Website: apple
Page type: payment
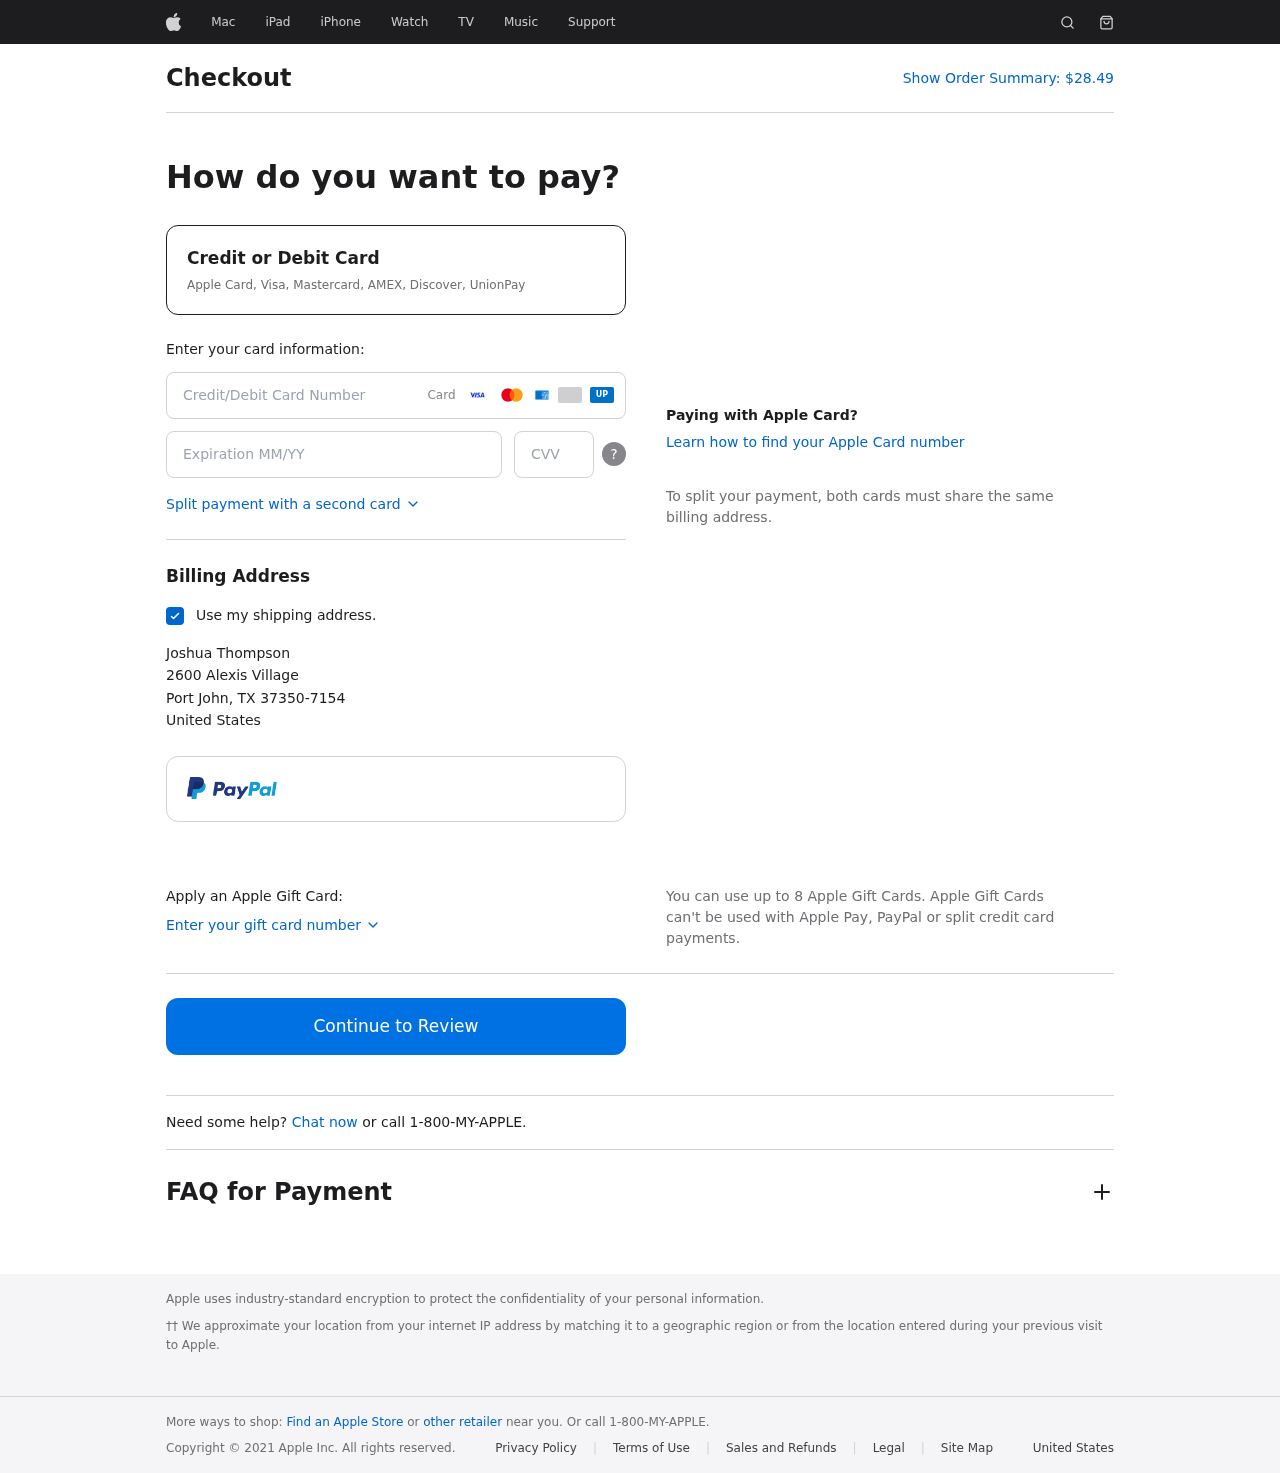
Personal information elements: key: PII_CARD_CVV
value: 658
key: PII_CARD_EXPIRY
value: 02/27
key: PII_CARD_NUMBER
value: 6597 0541 1318 6889
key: PII_CITY
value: Port John
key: PII_COUNTRY
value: United States
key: PII_FULLNAME
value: Joshua Thompson
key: PII_POSTCODE_FULL
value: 37350-7154
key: PII_STATE_ABBR
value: TX
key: PII_STREET
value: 2600 Alexis Village
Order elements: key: ORDER_TOTAL
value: $28.49